Field crop: tomato
Growth stage: 1
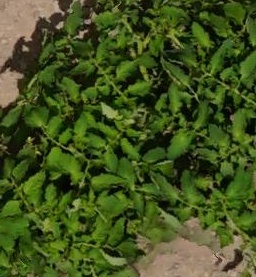
Species: tomato